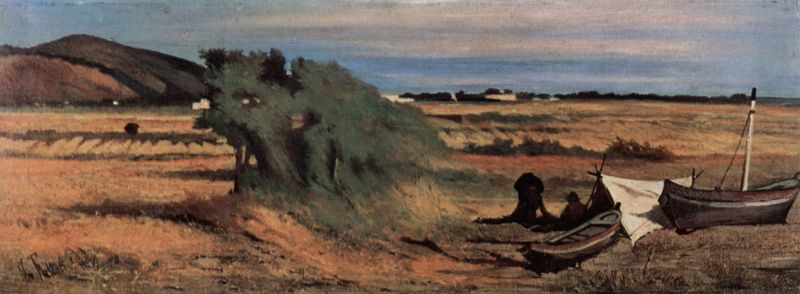
Titel: Netzflicker in Castiglioncello
Künstler: Giovanni Fattori
Standort: Genova
Institution: Collezione Taragoni
Schlagwörter: baum, berg, blau, gemälde, himmel, mann, meer, schatten, weiß, wolken, bäume, gelb, grün, landschaft, menschen, ocker, sand, sitzen, stadt, ufer, äste, abend, braun, grau, hintergrund, holz, licht, männer, pastell, schwarz, gebäude, gras, haus, tuch, beige, leute, malerei, weit, bild, signatur, feld, felder, gräser, horizont, häuser, hügel, morgen, strauch, wind, zweige, büsche, einsam, sonne, land, sitzend, rosa, boot, boote, kahn, spanien, schiff, schiffe, sommer, mast, acker, heiß, trocken, afrika, berge, düne, dürre, wüste, dorf, violett, breitformat, hütten, rast, ölgemälde, luft, blue, hat, men, oil, people, red, white, black, country, figures, gold, green, old, painting, sit, sitting, yellow, sheet, brown, laken, warten, ölfarben, liegend, steppe, panorama, schwarze, heide, erdfarben, flussbett, staub, wood, african, cloud, clouds, man, sky, tree, rotbraun, boat, field, hill, hills, house, lake, landscape, mountain, mountains, nature, orange, ship, water, horizon, houses, summer, sun, trees, village, coast, flat, grass, river, bushes, exterior, path, view, breit, shadow, wilderness, format, schattenfiguren, paysage, couple, beach, boats, gestrandet, sail, zelt, zelte, meadow, dirt, outside, montagne, champ, erdhügel, zeltdach, signature, large, animal, american, bush, canoe, farm, home, horse, plains, tundra, wadi, fish, brushstrokes, calm, meditteran, outdoors, seaside, tent, travel, fields, resting, shade, shadows, canvas, native, ausgetrocknet, blue sky, desert, dry, grasses, soil, matur, africa, trockener fluss, humans, moorlandschaft, landschaftsgemälde, sails, barren, kasachstan, lay, african american, camping, camp, photograph, umbrella, trockenheit, weeds, dust, champs, dessert, broken, earth, hay, straw, pole, sailboat, picnic, corn, wheat, windy, hous, sticks, travellers, rye, lost, plane, ausgetrocknetes flussbett, verlandet, poles, harvest, küste, warm, ausgedorrte landschaft, crops, shrubbery, blye, hecke, sly, painterly, filed, mountaints, grassland, signed, drifters, hot, prairie, boau, sing, campsite, fauna, fisherman, hedge, bushe, cry, savannah, korn, kh, dry lake, gebüsch, yell, weird painting, tribes, population, settlers, canno, marooned, sails'men, sparce, voliers, low, small boats, silhouettes, creek bed, stream bed, cloudsw, boot im moor